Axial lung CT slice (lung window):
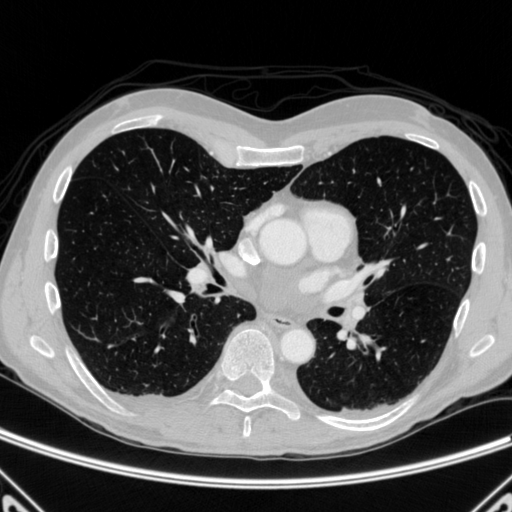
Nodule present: no